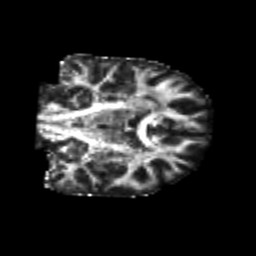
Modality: FA
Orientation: coronal
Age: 23
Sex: male
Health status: healthy
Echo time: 0.074 s